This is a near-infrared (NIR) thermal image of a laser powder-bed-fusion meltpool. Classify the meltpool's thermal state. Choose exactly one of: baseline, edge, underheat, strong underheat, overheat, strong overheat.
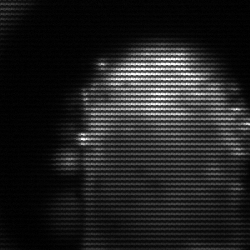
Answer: baseline